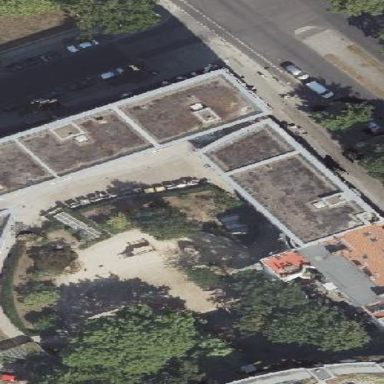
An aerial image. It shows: Part of building.